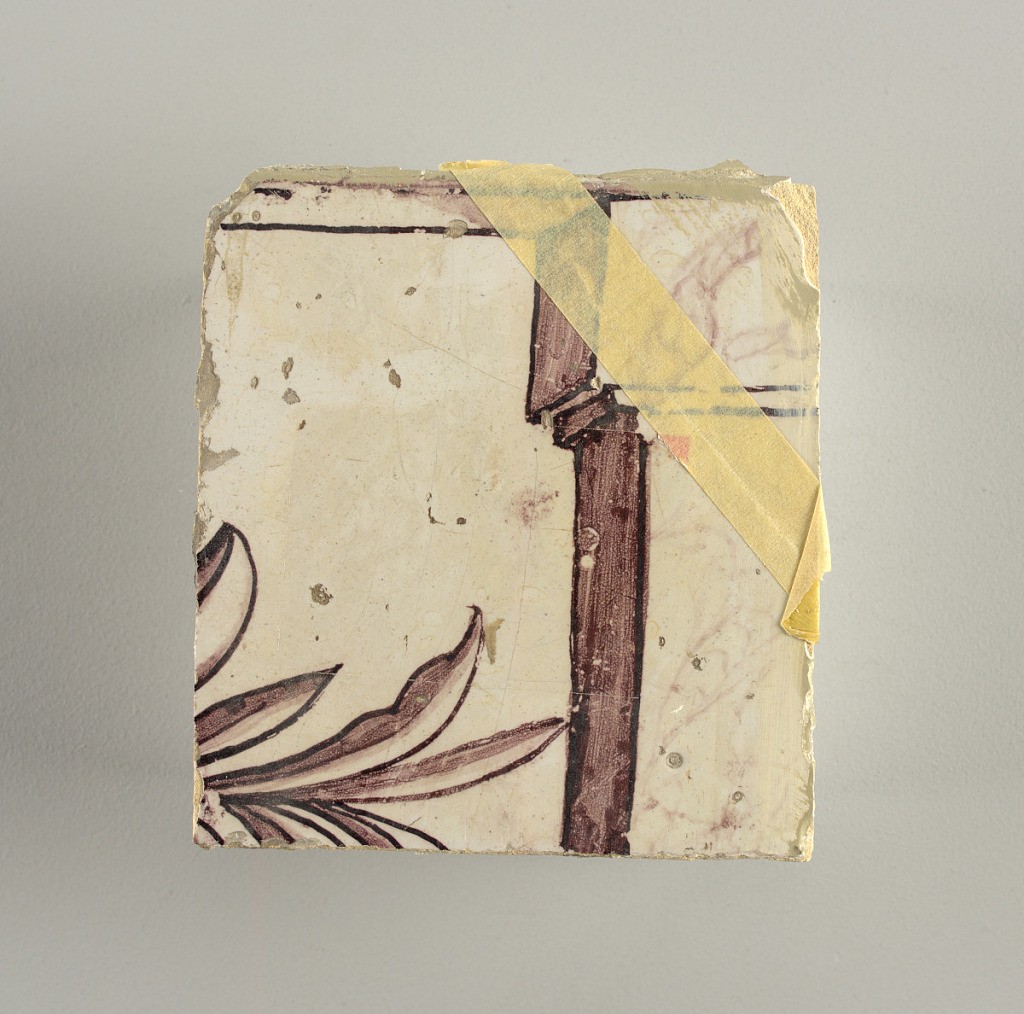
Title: Wall facing
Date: ca. 1725
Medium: tin-glazed earthenware, underglaze
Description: Running design for a frieze or a dado, composed of scrolls of foliage and strapwork, and four repeating motifs--a seated woman in a small upright oval medallion, a putto seated on a rocailled base, and strapwork in axial pattern.  The various panels, A to F, show various repeats of the same design, all being five tiles high and a varying number of tiles wide.